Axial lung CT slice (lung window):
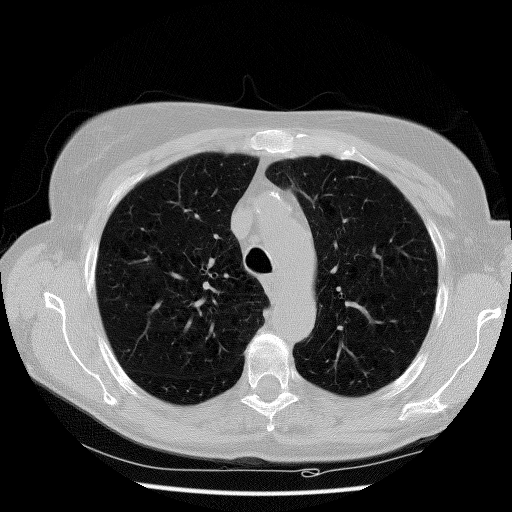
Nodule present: no